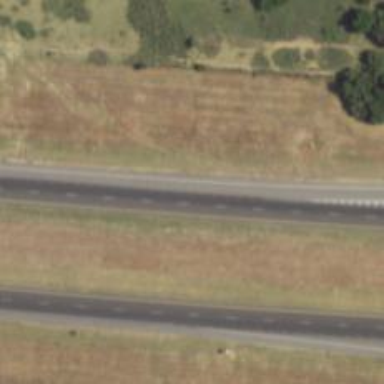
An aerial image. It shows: View of motorway.